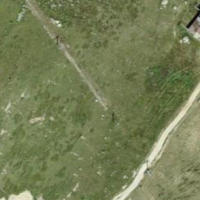
EUNIS habitat code: 26
Species observed at this site:
Sphaerophoria scripta
Campanula barbata
Saxicola rubetra
Falco tinnunculus
Issoria lathonia